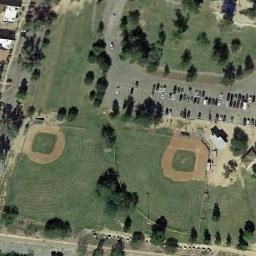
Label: baseball_diamond